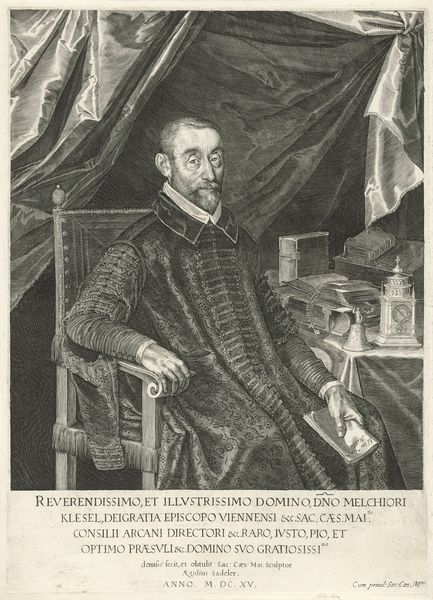
Titel: Portret van Melchior Klesel, aartsbisschop van Wenen
Künstler: Aegidius Sadeler
Standort: Amsterdam
Institution: Rijksmuseum
Schlagwörter: mann, sitzen, stuhl, tisch, bart, kragen, bildnis, herr, vorhang, lehne, uhr, buch, glocke, legende, melchior, klesel, mdcxv